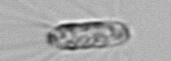
Label: Corethron_hystrix